Question: I'm using 'graphNEL' objects from 'gRbase' and 'Rgraphviz' for plotting and would like to color the nodes of the graph in different (specified) colors when plotting. For example, how could I plot this graph with 'a' and 'b' in blue and 'c' and 'd' in red?
'''
library(Rgraphviz)
library(gRbase)
mygraph = dag(~a:c + b:c + b:d)
plot(mygraph)
'''

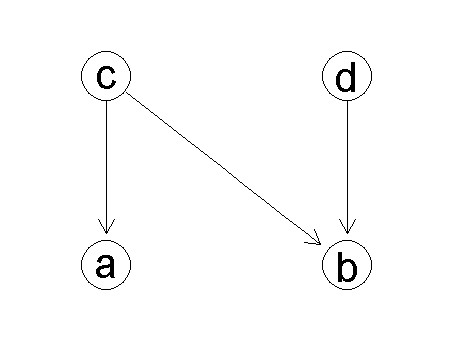
Answer: This should work ;
'''
nAttrs<-list()
nAttrs$color <- c(a = "blue", b = "blue", c = "red", d = "red")
plot(g1, nodeAttrs = nAttrs)
'''
see also 'getDefaultAttrs()' to get all the graph attributes with default values.